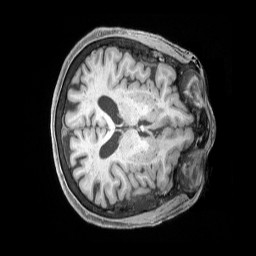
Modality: T1w
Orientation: axial
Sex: female